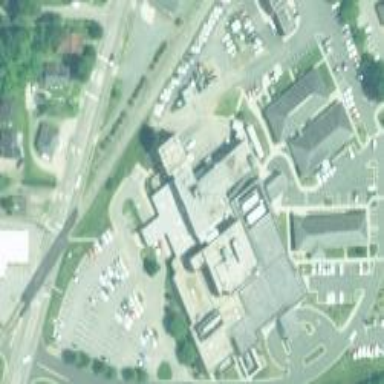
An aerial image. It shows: Hospital building.